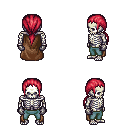
a pixel art fantasy rpg character, male body template, skeleton, brown cape, teal pants, ruby red ponytail hairstyle, metal gloves, four views (front, back, left, right), 2x2 character sprite sheet, small pixel art, hard edges, no anti-aliasing